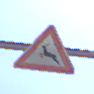
Verkehrszeichen: WildwechselRechts
Umgebung: Outdoor, Nature
Tageszeit: Midday
Wetter: PartlyCloudy
Licht: Natural
Jahreszeit: NotSpecified
Kontrast: HighContrast